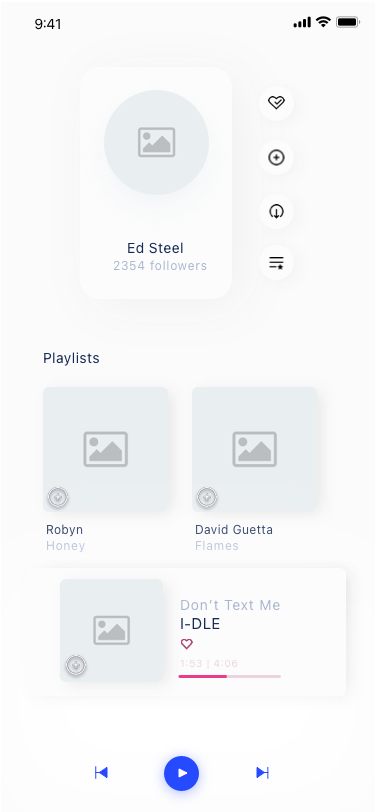
Text in this UI design:
Playlists